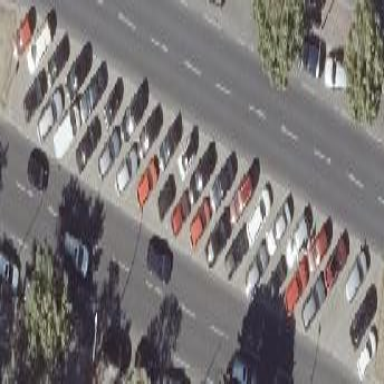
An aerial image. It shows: Diagonal street-side parking available in the area.